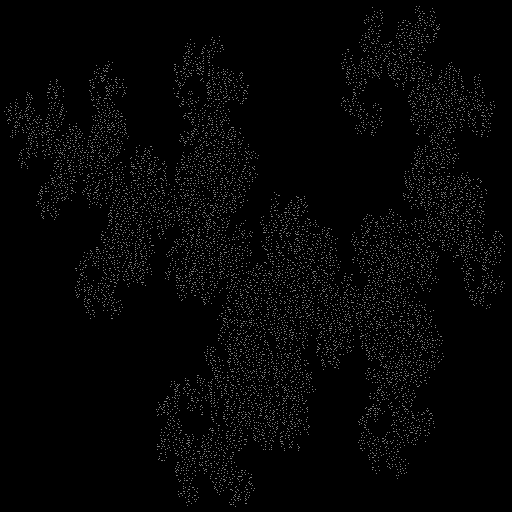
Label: a2